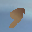
Label: 9